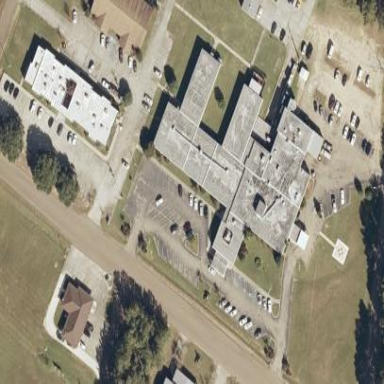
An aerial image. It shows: Hospital.